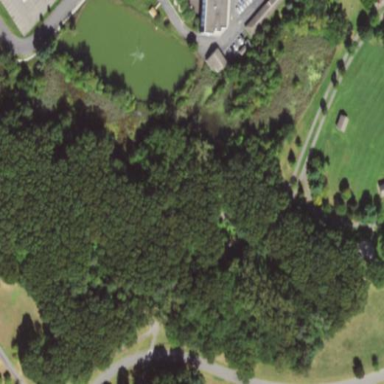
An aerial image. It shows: Forest area.